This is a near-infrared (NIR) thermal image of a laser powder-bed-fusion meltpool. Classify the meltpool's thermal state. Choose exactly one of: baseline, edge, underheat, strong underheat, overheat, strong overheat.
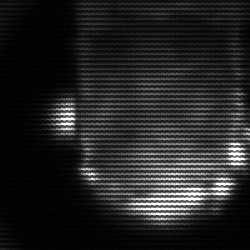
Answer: baseline